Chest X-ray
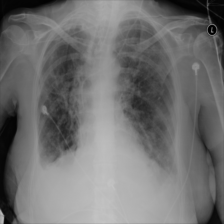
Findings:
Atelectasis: negative
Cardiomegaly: negative
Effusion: negative
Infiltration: negative
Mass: negative
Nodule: negative
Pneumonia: negative
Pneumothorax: negative
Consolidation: negative
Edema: negative
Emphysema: negative
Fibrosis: positive
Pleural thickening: negative
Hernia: negative